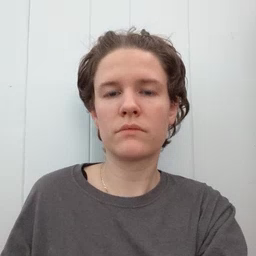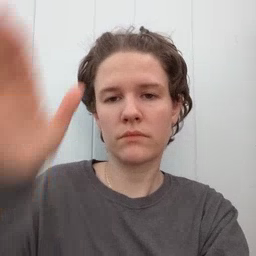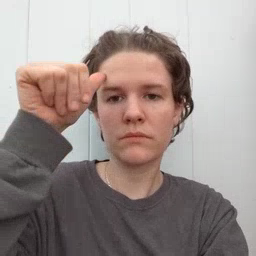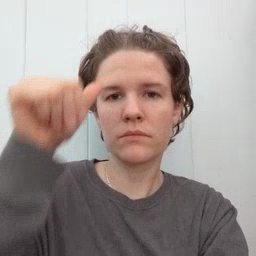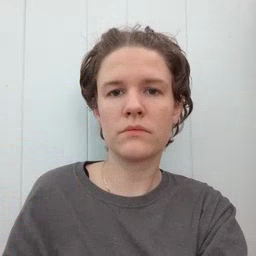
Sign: donkey